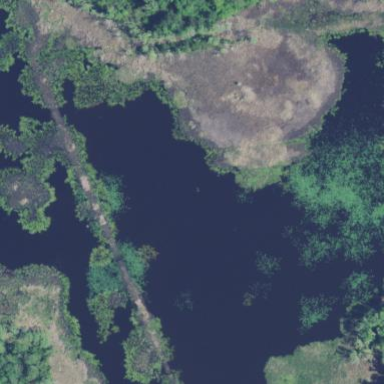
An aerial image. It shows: Serene pond surrounded by nature.